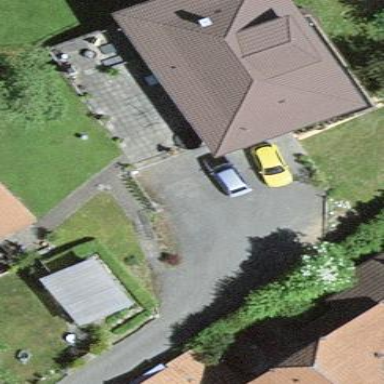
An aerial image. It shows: Residential building.